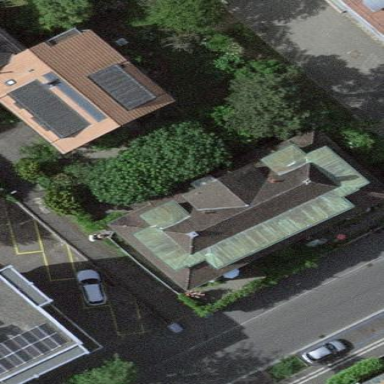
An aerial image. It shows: Residential building with mansard roof.